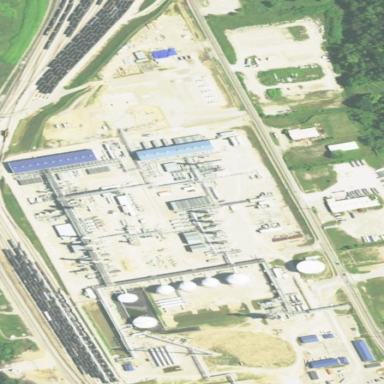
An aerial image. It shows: Industrial area primarily used for gas-related activities.